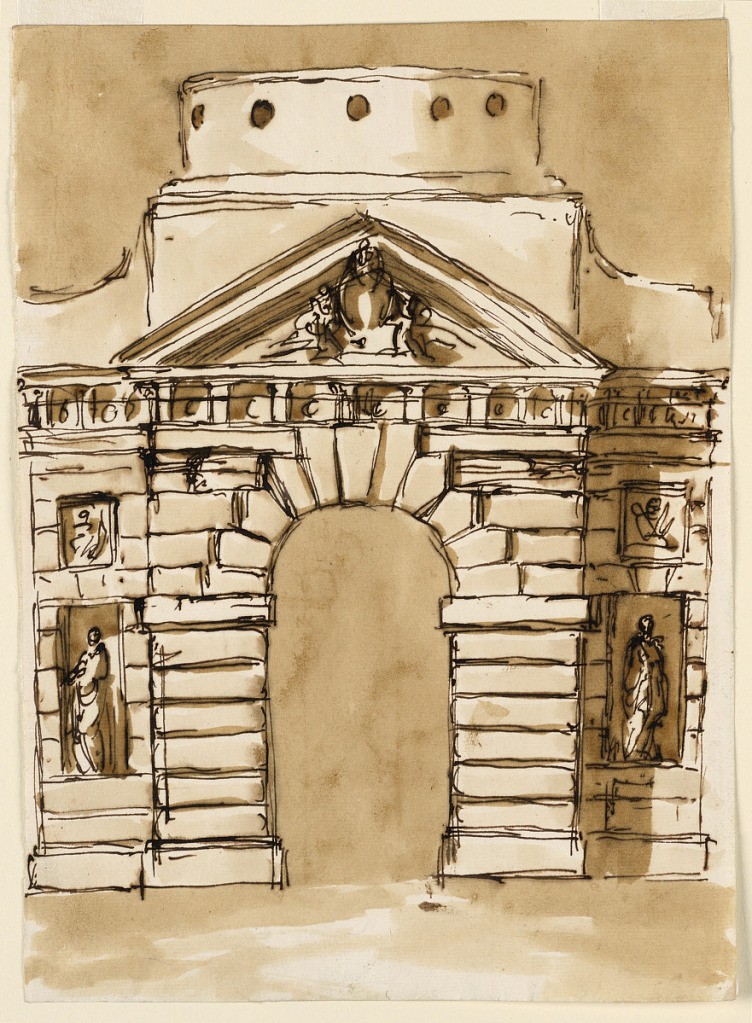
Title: Town gate
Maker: Giuseppe Barberi, Italian, 1746–1809
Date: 1780–1790
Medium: Pen and brown ink, brush and brown wash on off-white laid paper, lined
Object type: Drawing
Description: Arched doorway in projecting rustic panel. Triangular pediment with escutcheon held by two figures. Niches in the lateral receding wall panels with figures. Topped by a low tower. Colored background.